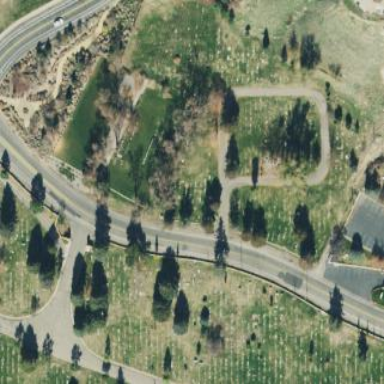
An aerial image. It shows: Cemetery.